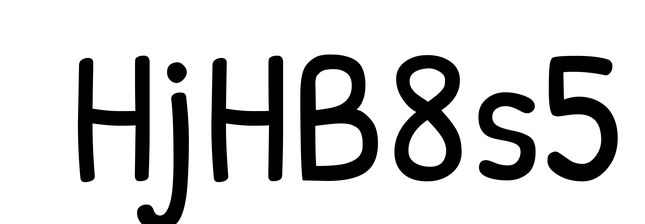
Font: PatrickHand-Regular